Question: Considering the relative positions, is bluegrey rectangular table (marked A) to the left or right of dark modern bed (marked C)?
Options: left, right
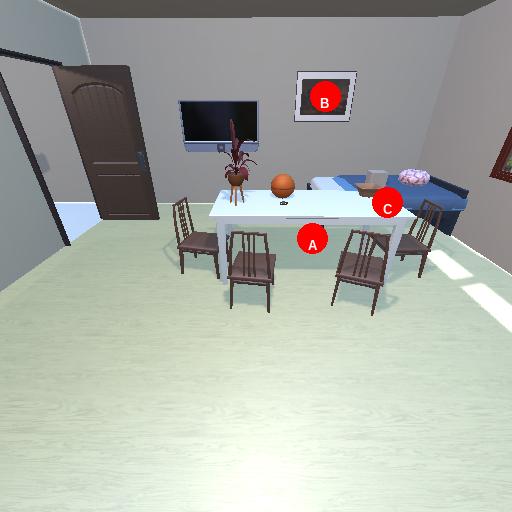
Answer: left